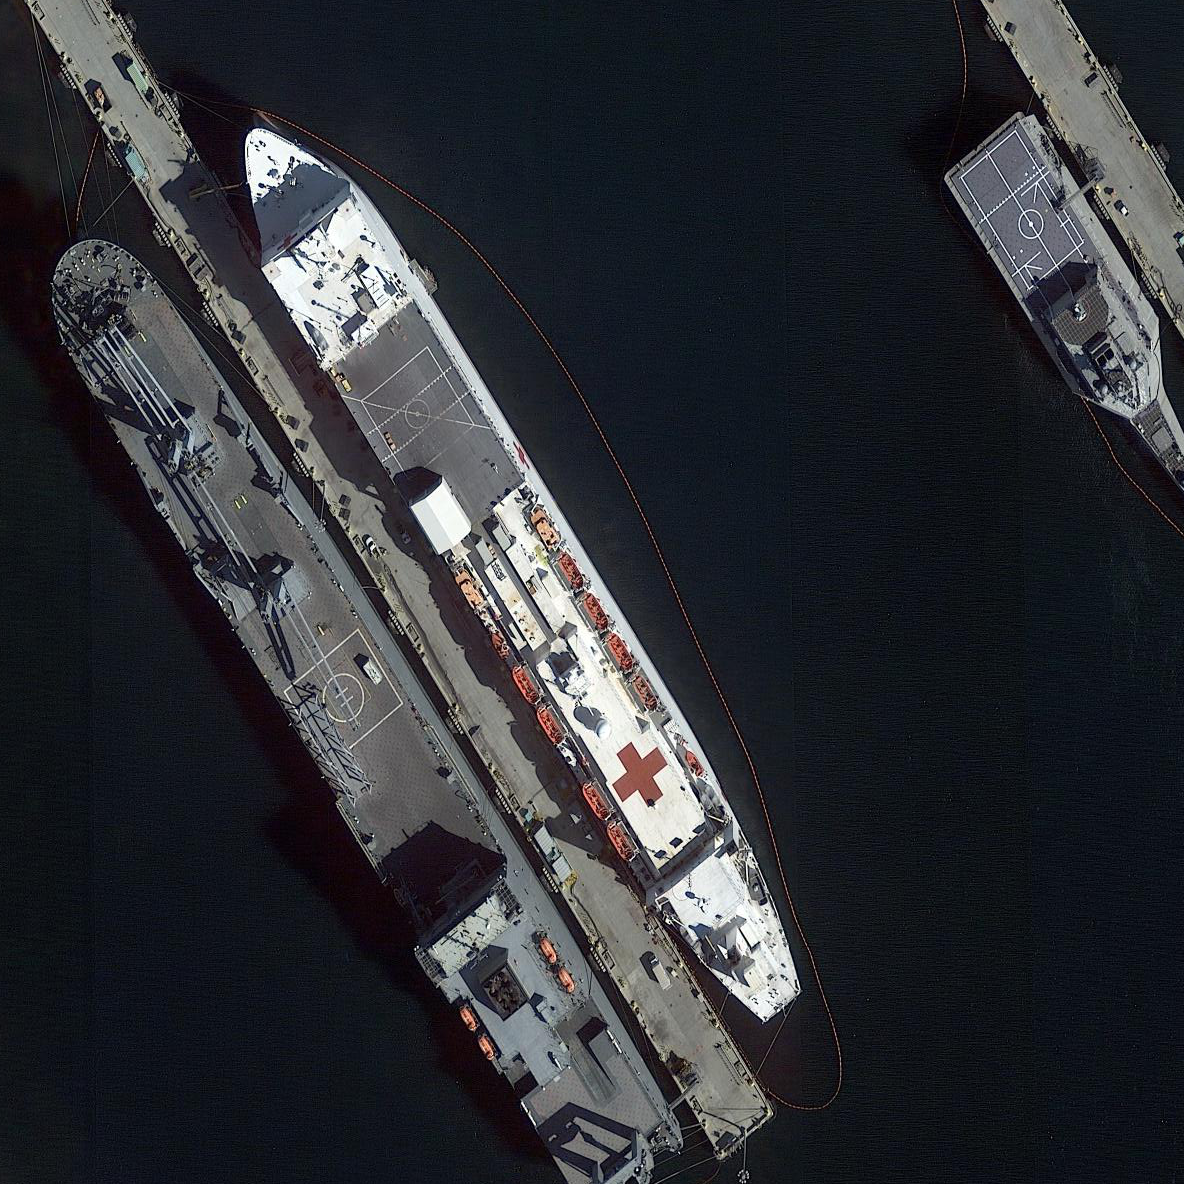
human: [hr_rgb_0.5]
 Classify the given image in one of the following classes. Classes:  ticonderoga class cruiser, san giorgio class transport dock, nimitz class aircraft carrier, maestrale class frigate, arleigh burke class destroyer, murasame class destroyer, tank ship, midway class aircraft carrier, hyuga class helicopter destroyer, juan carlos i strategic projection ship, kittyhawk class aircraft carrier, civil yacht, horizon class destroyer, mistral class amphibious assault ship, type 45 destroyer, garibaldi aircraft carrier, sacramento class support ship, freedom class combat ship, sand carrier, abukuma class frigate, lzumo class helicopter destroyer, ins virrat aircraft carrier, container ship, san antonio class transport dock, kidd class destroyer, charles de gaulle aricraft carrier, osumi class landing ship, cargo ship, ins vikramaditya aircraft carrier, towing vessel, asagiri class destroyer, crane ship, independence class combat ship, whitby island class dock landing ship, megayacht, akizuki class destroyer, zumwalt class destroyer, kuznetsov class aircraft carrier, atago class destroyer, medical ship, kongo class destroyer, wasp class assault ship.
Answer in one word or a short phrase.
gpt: Medical ship